Question: I was developing a Toolbar for my android app and after creating 'tool_bar.xml' file, the IDE is showing an error that following classes can not be initiated - android.support.v7.widget.Toolbar

The full error details are
'''
java.lang.NoClassDefFoundError: android/support/v7/appcompat/R$attr
at android.support.v7.widget.Toolbar.<init>(Toolbar.java:191)
at sun.reflect.NativeConstructorAccessorImpl.newInstance0(Native Method)
at sun.reflect.NativeConstructorAccessorImpl.newInstance(NativeConstructorAccessorImpl.java:57)
at sun.reflect.DelegatingConstructorAccessorImpl.newInstance(DelegatingConstructorAccessorImpl.java:45)
at java.lang.reflect.Constructor.newInstance(Constructor.java:526)
at org.jetbrains.android.uipreview.ViewLoader.createNewInstance(ViewLoader.java:413)
at org.jetbrains.android.uipreview.ViewLoader.loadView(ViewLoader.java:105)
at com.android.tools.idea.rendering.LayoutlibCallback.loadView(LayoutlibCallback.java:177)
at android.view.BridgeInflater.loadCustomView(BridgeInflater.java:214)
at android.view.BridgeInflater.createViewFromTag(BridgeInflater.java:142)
at android.view.LayoutInflater.inflate(LayoutInflater.java:482)
at android.view.LayoutInflater.inflate(LayoutInflater.java:385)
at com.android.layoutlib.bridge.impl.RenderSessionImpl.inflate(RenderSessionImpl.java:413)
at com.android.layoutlib.bridge.Bridge.createSession(Bridge.java:321)
at com.android.ide.common.rendering.LayoutLibrary.createSession(LayoutLibrary.java:350)
at com.android.tools.idea.rendering.RenderTask$2.compute(RenderTask.java:497)
at com.android.tools.idea.rendering.RenderTask$2.compute(RenderTask.java:485)
at com.intellij.openapi.application.impl.ApplicationImpl.runReadAction(ApplicationImpl.java:894)
at com.android.tools.idea.rendering.RenderTask.createRenderSession(RenderTask.java:485)
at com.android.tools.idea.rendering.RenderTask.render(RenderTask.java:590)
at com.intellij.android.designer.designSurface.AndroidDesignerEditorPanel$6.run(AndroidDesignerEditorPanel.java:480)
at com.intellij.util.ui.update.MergingUpdateQueue.execute(MergingUpdateQueue.java:320)
at com.intellij.util.ui.update.MergingUpdateQueue.execute(MergingUpdateQueue.java:310)
at com.intellij.util.ui.update.MergingUpdateQueue$2.run(MergingUpdateQueue.java:254)
at com.intellij.util.ui.update.MergingUpdateQueue.flush(MergingUpdateQueue.java:269)
at com.intellij.util.ui.update.MergingUpdateQueue.flush(MergingUpdateQueue.java:227)
at com.intellij.util.ui.update.MergingUpdateQueue.run(MergingUpdateQueue.java:217)
at com.intellij.util.concurrency.QueueProcessor.runSafely(QueueProcessor.java:238)
at com.intellij.util.Alarm$Request$1.run(Alarm.java:351)
at java.util.concurrent.Executors$RunnableAdapter.call(Executors.java:471)
at java.util.concurrent.FutureTask.run(FutureTask.java:262)
at java.util.concurrent.ThreadPoolExecutor.runWorker(ThreadPoolExecutor.java:1145)
at java.util.concurrent.ThreadPoolExecutor$Worker.run(ThreadPoolExecutor.java:615)
at java.lang.Thread.run(Thread.java:745)
'''
My 'tool_bar.xml' file is:
'''
<?xml version="1.0" encoding="utf-8"?>
<android.support.v7.widget.Toolbar xmlns:android="http://schemas.android.com/apk/res/android"
android:layout_width="match_parent" android:layout_height="match_parent">
</android.support.v7.widget.Toolbar>
'''
Anyone has any idea why this is happening? I have tried invalidating cache and rebuilding and cleaning the project, and failed. Also switch to another API version also didn't worked out.
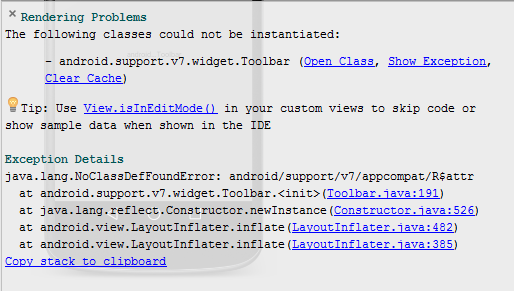
Answer: Okay, Finally I solved this issue. All I did was to update my Android Studio to latest stable build. Mine was on 1.2.1, latest stable one was 1.2.2. This solved the problem. But since I searched alot on this and having found that I am not the only one having this issue, I would like to list the possible solutions/things to try out incase this happens to anyone else :)
Sometimes it might be just a bug in your tools or IDE that could be fixed by updating to latest ver.
Having not added the right dependencies or right version of dependencies could solve it. In this case @404notfound suggested some details on that on his answer. Check it out.
Also try rendering on a lower API level, to see if that works!